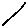
Label: line